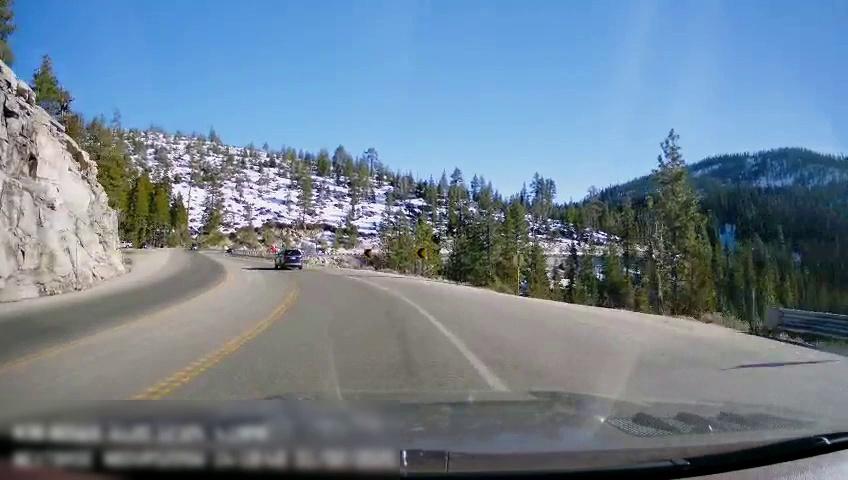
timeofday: Day
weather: Sunny
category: Drivable Space
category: Vehicles | SUV
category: Vehicles | Truck
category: Lanes | Current Lane
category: Lanes | Alternate Lane
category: Lanes | Current Lane
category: Traffic | Signs
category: Traffic | Signs